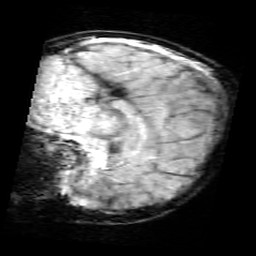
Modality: SWI
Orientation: sagittal
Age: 11
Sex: female
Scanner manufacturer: siemens
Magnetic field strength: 3 T
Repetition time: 0.027 s
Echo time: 0.02 s